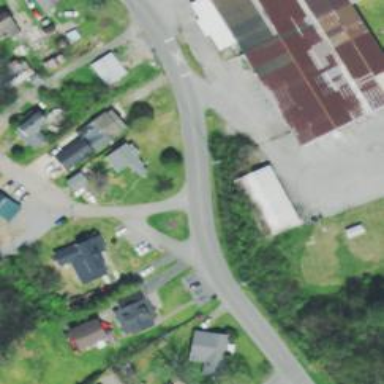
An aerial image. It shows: Road with stop sign.